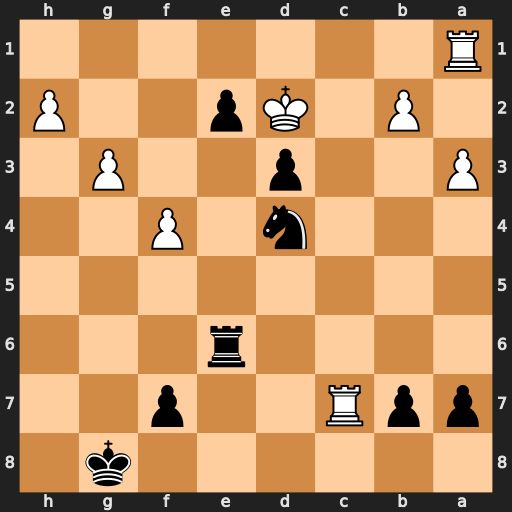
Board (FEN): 6k1/ppR2p2/4r3/8/3n1P2/P2p2P1/1P1Kp2P/R7
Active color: b
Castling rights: -
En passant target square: -
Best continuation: Nb3+ Kxd3 Nxa1